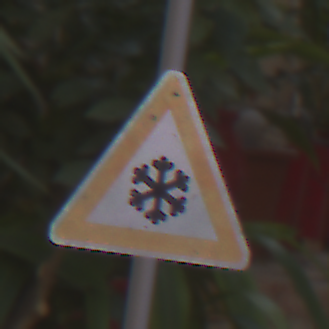
Verkehrszeichen: SchneeOderEisglaette
Umgebung: Outdoor, Urban
Tageszeit: MorningAfternoon
Wetter: Clear
Licht: Natural
Jahreszeit: NotSpecified
Kontrast: LowContrast